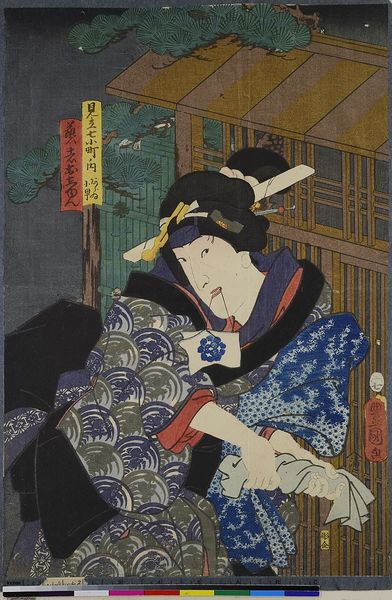
Titel: Komachi wäscht: Der Schauspieler Iwai Kumesaburo III als die Geisha Oshun, aus der Serie: Auswahl für die sieben Komachi-Spiele
Künstler: Utagawa Kunisada
Standort: Hamburg
Institution: Museum für Kunst und Gewerbe Hamburg
Schlagwörter: baden, holzschnitt, waschen, druckgraphik, druckgrafik, zeit, schauspieler, farbholzschnitt, schauspielerin, kabuki, edo, reproduktionen, druckerzeugnisse